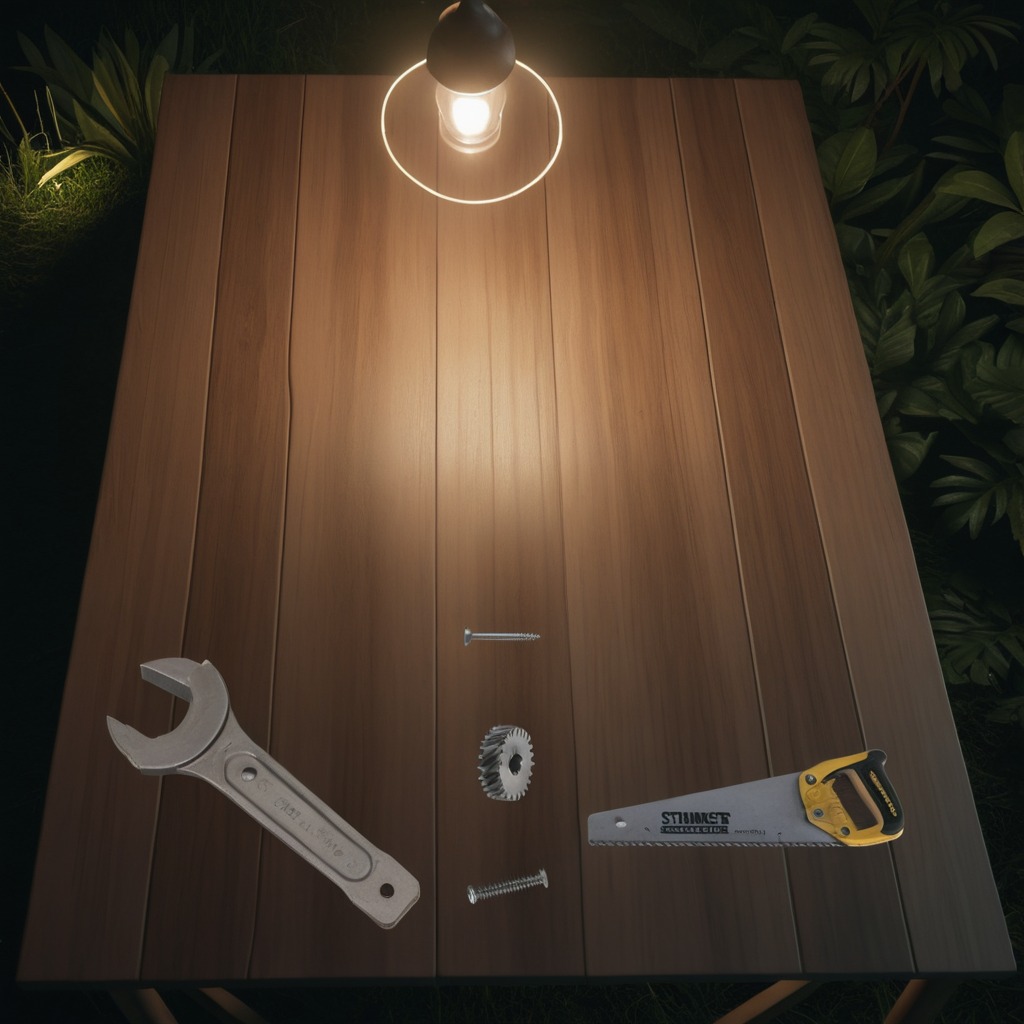
A steel gear with teeth, a metal machine screw, a coiled metal spring, a handheld metal saw, and a wrench are lying on a wooden table inside a jungle field workshop tent at night.